Question: Hi I have written code to get data from table for particular city by its specific id but whenever i use get method in postman it is retrieving all data not specific city data based on id even in url mentioned id by using get variable.so how get only that data which mentioned by it's id.
Below my controller code
'''
<?php
defined('BASEPATH') OR exit('No direct script access allowed');
require_once APPPATH . '/libraries/REST_Controller.php';
class Cities extends REST_Controller
{
public function __construct()
{
parent::__construct();
$this->load->model('cities_model');
}
public function index_get()
{
$id = $this->get('id');
$cities = $this->cities_model->get($id);
if (!is_null($cities)) {
$this->response(array('response' => $cities), 200);
} else {
$this->response(array('error' => 'No hay ciudades en la base de datos...'), 404);
}
}
?>
'''
below code is written in model
'''
<?php
defined('BASEPATH') OR exit('No direct script access allowed');
class Cities_model extends CI_Model
{
public function __construct()
{
parent::__construct();
}
public function get($id)
{
if (!is_null($id)) {
$query = $this->db->select('*')->from('cities')->where('id', $id)->get();
if ($query->num_rows() === 1) {
return $query->row_array();
}
return null;
}
$query = $this->db->select('*')->from('cities')->get();
if ($query->num_rows() > 0) {
return $query->result_array();
}
return null;
}
?>
'''
The url which i have used in postman is like this
by rule 1
'''
http://localhost:81/weatherapi/index.php/Cities/index?=1
'''
by rule 2
'''
http://localhost:81/weatherapi/index.php/Cities/index/1
'''
getting output like this

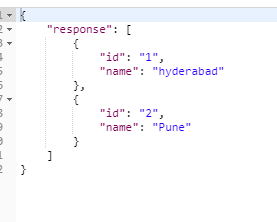
Answer: Make sure you are getting '$id' in your controller and passed it to the model
'''
public function get($id)
{
if (! empty($id))
{
$query = $this->db->select('*')->from('cities')->where('id', $id)->get();
if ($query->num_rows() > 0)
{
return $query->row_array();
}
}
else
{
$query = $this->db->select('*')->from('cities')->get();
if ($query->num_rows() > 0)
{
return $query->result_array();
}
}
}
'''